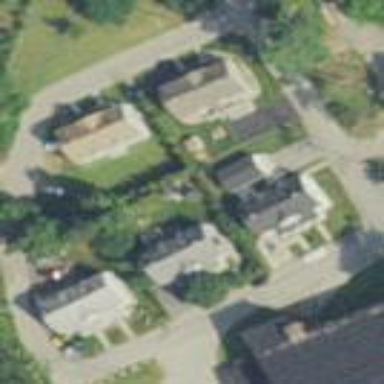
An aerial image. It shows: Residential area.